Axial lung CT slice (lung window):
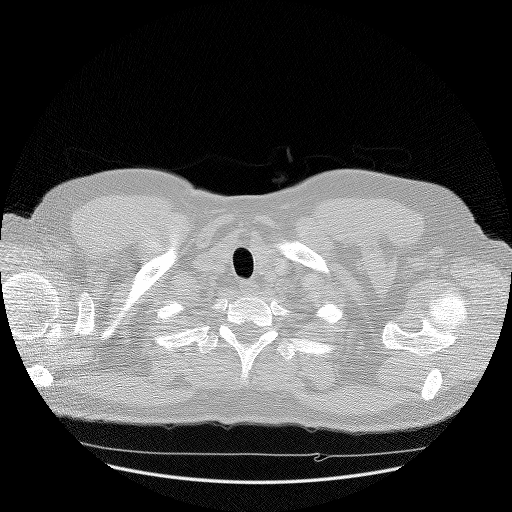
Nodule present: no